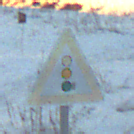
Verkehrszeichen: Lichtzeichenanlage
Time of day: SunriseSunset
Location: Outdoor (Nature)
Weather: Clear
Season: Winter
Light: Natural